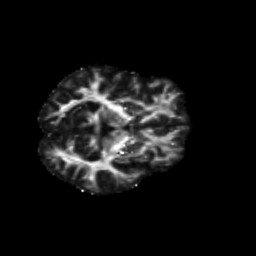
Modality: FA
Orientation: axial
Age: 70
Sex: male
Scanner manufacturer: siemens
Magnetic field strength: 3 T
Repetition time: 4.71 s
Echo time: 0.0906 s